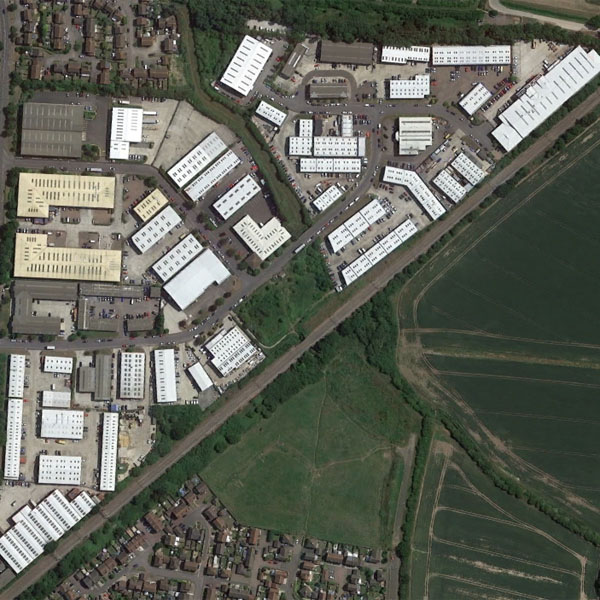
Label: Industrial